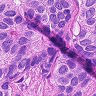
Metastatic tissue present: yes